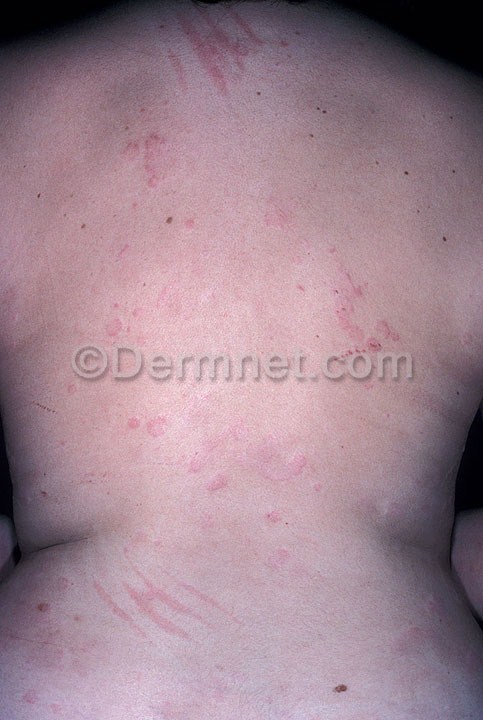
Disease: Urticaria Hives